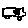
Label: car